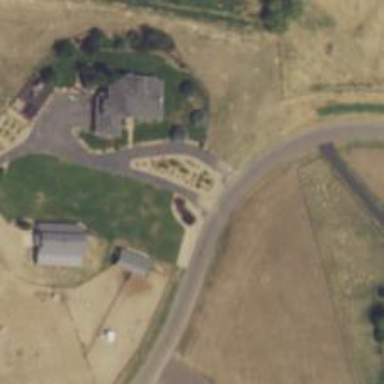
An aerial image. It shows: Driveway leading to service road.